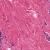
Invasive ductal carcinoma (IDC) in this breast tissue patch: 0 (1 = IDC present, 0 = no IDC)